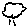
Label: cloud